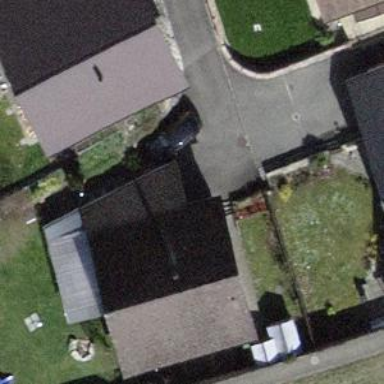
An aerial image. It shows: Building with tile roof.